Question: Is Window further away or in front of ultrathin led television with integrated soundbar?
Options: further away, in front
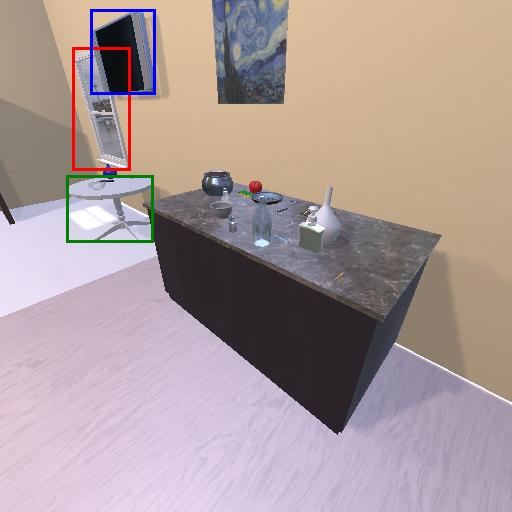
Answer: further away